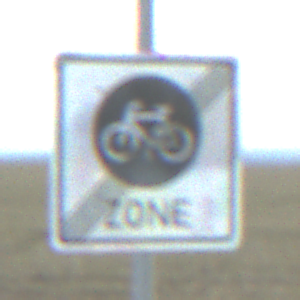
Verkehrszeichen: EndeFahrradzone
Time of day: SunriseSunset
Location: Outdoor (RoadRail)
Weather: PartlyCloudy
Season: NotSpecified
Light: Natural